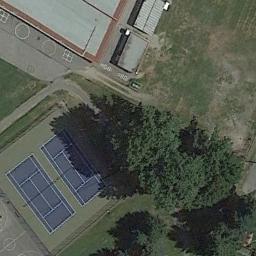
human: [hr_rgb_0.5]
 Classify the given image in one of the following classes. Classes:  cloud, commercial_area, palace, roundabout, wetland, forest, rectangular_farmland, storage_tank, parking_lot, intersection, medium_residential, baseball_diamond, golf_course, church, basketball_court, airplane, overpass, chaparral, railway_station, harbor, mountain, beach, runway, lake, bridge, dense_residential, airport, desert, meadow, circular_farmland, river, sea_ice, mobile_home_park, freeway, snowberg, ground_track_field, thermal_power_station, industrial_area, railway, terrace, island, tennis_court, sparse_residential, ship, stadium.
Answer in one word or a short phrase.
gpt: tennis_court